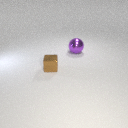
small brown metal cube to the left of large purple metal sphere